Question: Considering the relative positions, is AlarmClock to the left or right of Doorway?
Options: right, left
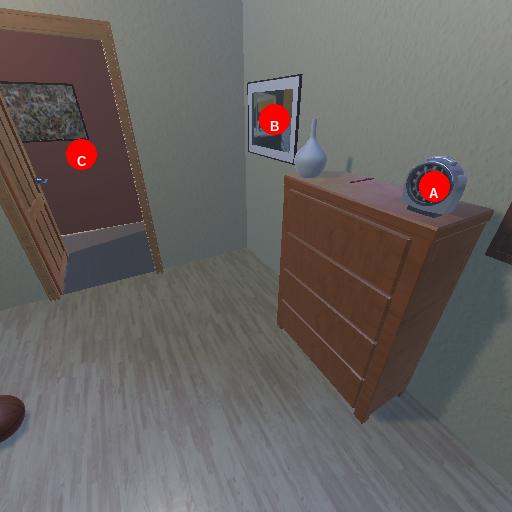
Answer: right